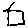
Label: house